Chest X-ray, PA view. Patient: 59 years old, sex M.
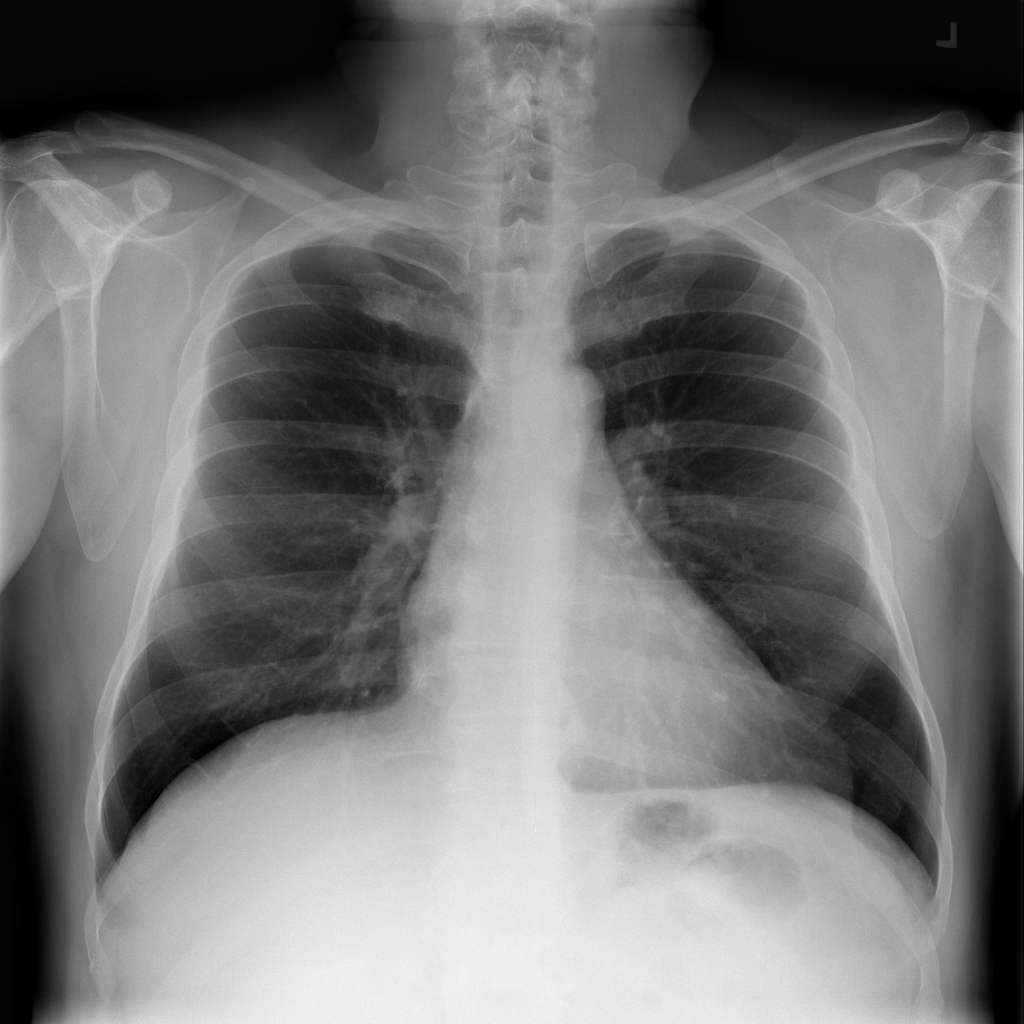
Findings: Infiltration